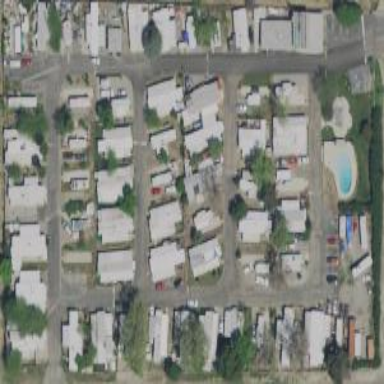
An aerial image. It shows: Residential area known as trailer park.